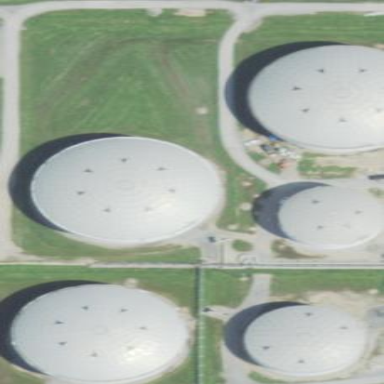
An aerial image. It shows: Storage tank that is man-made.